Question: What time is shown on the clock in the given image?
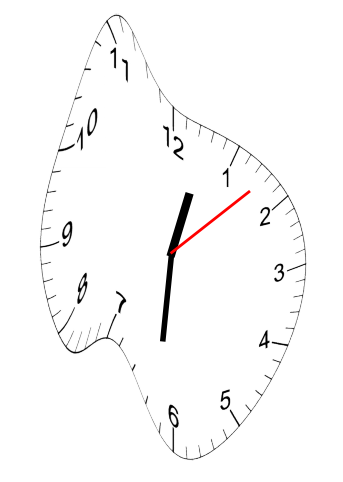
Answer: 12:31:08